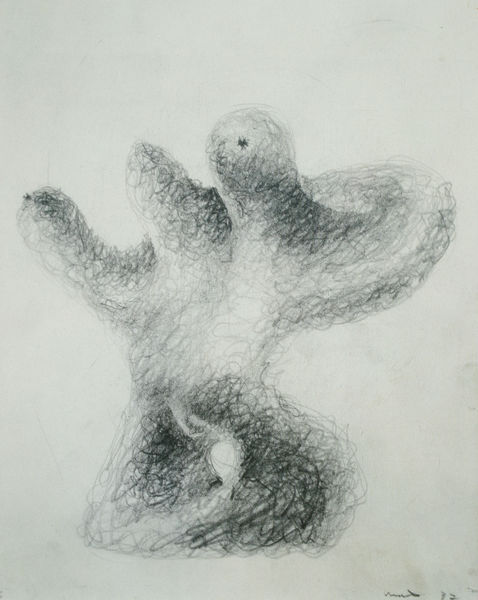
Titel: Sans titre
Künstler: Roberto Matta
Standort: Paris
Institution: Sammlung Paul Haim
Schlagwörter: baum, dunkel, hand, körper, schatten, finger, grau, hell, licht, mund, schwarz, skizze, weiss, zeichnung, augen, gesicht, signatur, auge, figur, kontrast, rund, skulptur, schwung, papier, bogen, moderne, abstrakt, modern, formen, graphik, schattierungen, linien, signiert, datum, plastik, bögen, linie, kohle, form, loch, bleistift, kunst, organisch, picasso, weich, fantasie, verformt, spielzeug, geist, graphit, grafit, kreisend, pablo picasso, geformt, ausgestülpt